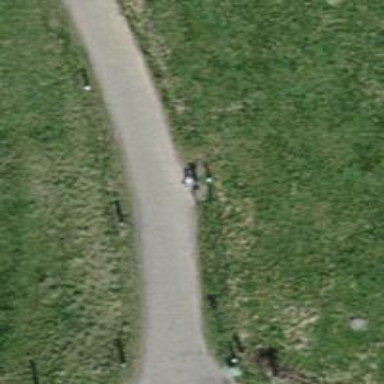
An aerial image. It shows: Bench.